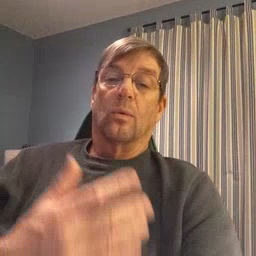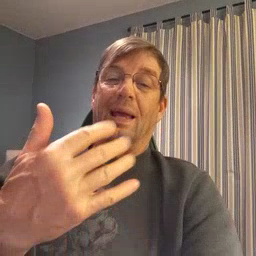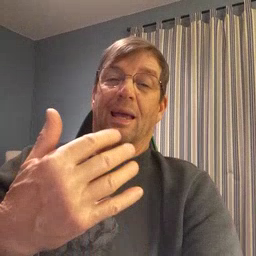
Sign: wait